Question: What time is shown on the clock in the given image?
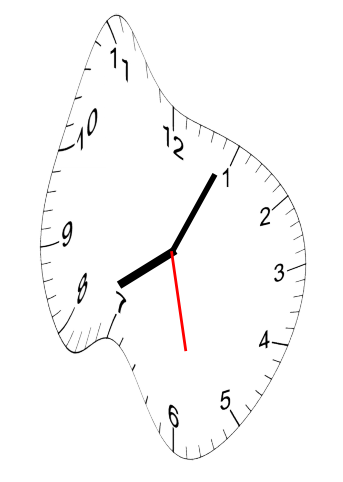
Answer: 08:04:28